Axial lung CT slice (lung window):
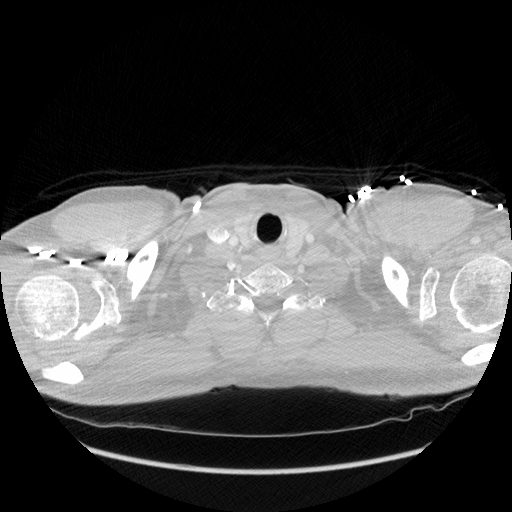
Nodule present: no